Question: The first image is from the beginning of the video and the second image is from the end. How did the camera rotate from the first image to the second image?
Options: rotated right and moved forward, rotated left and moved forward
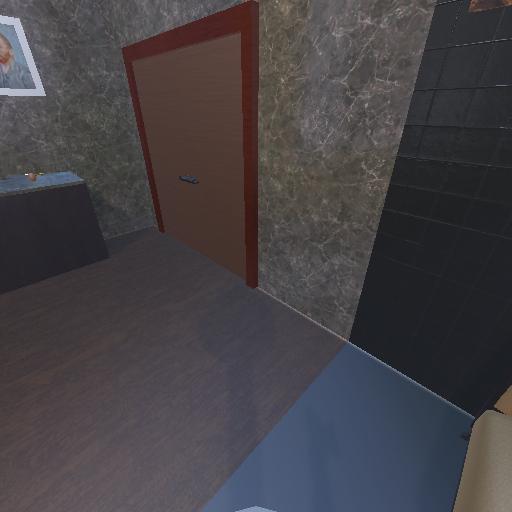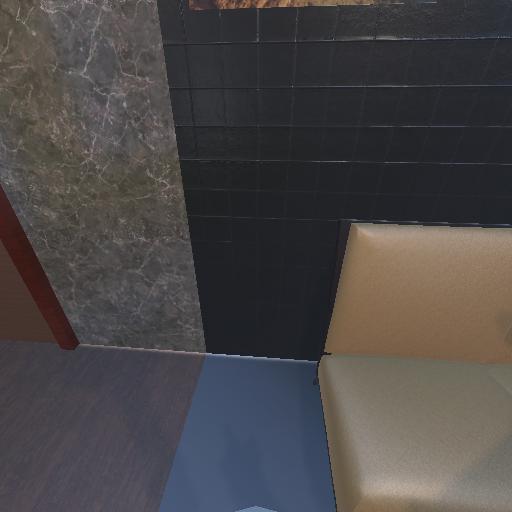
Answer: rotated right and moved forward